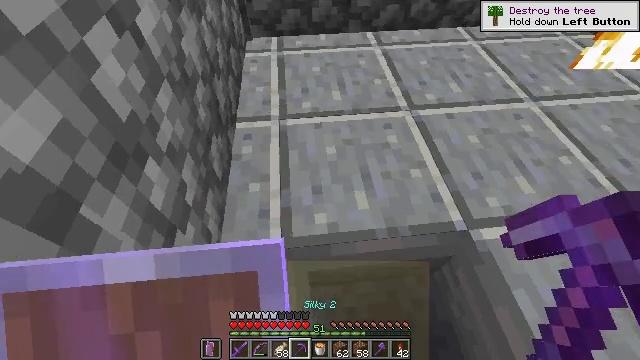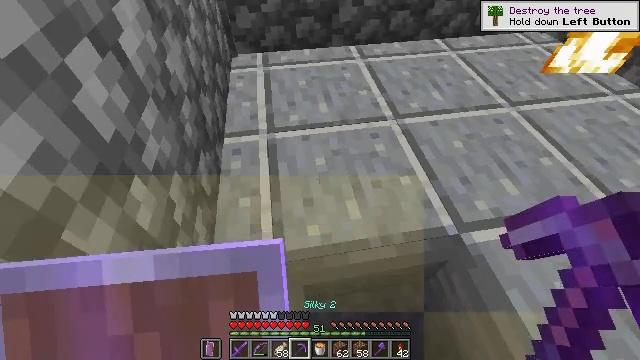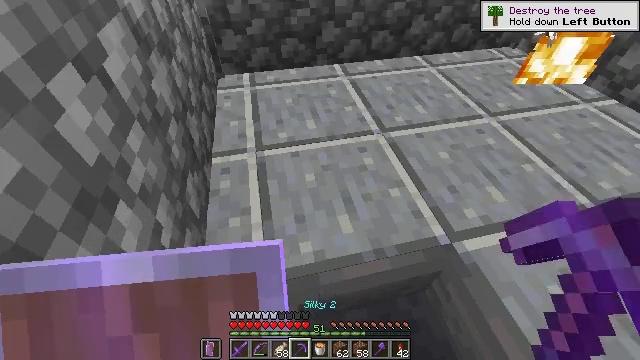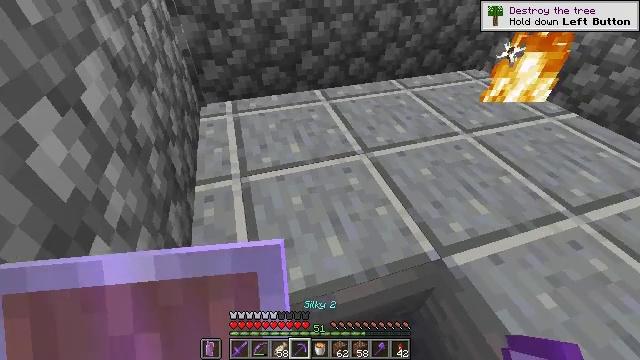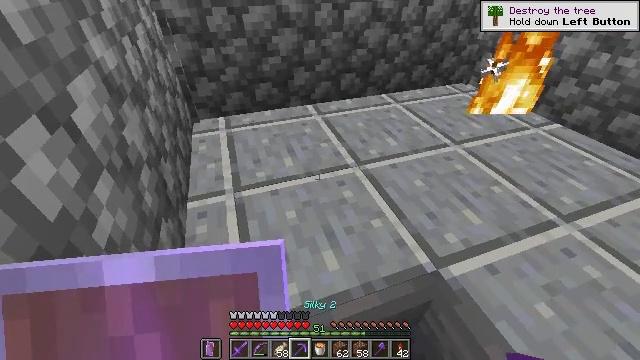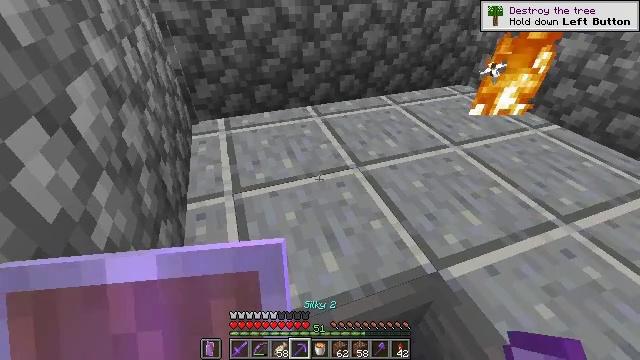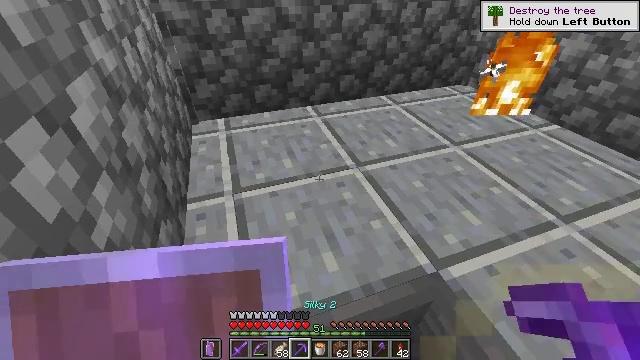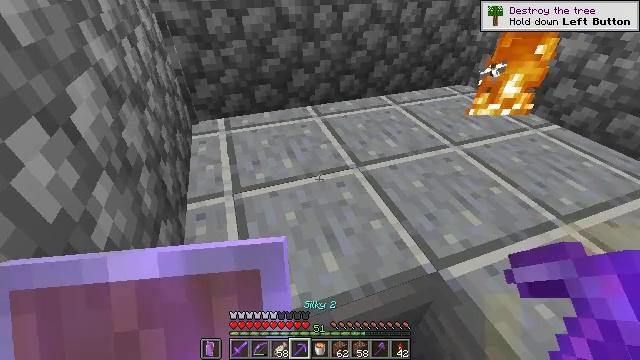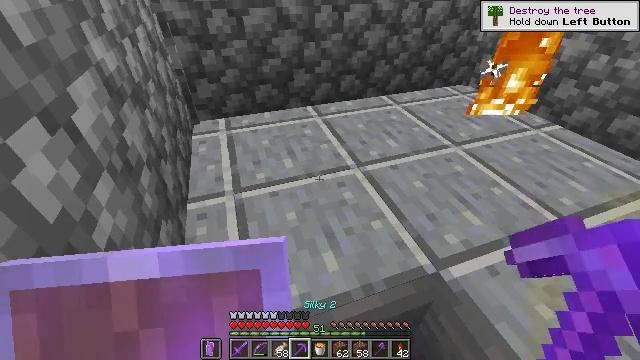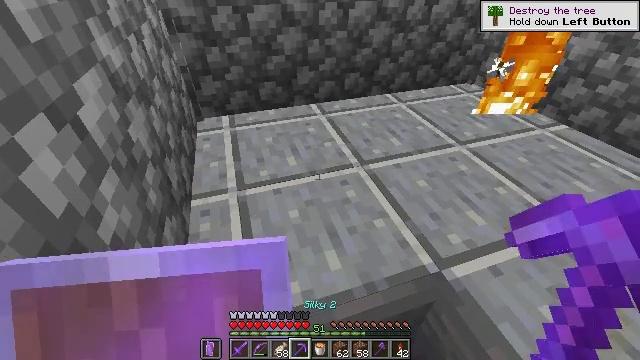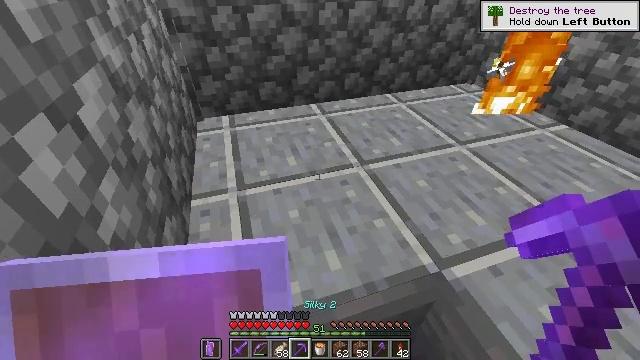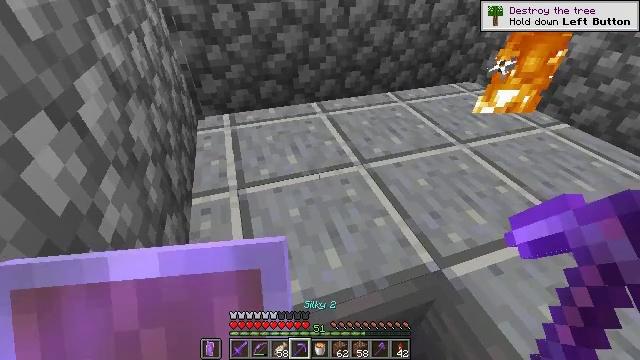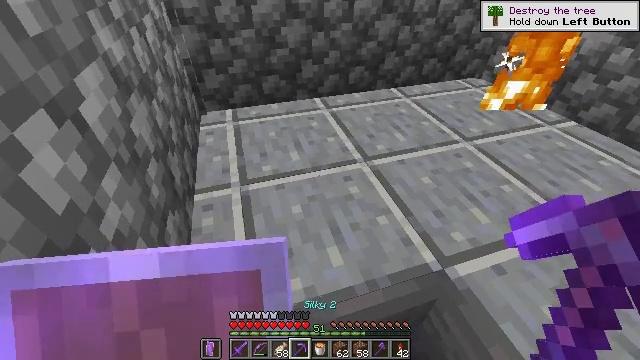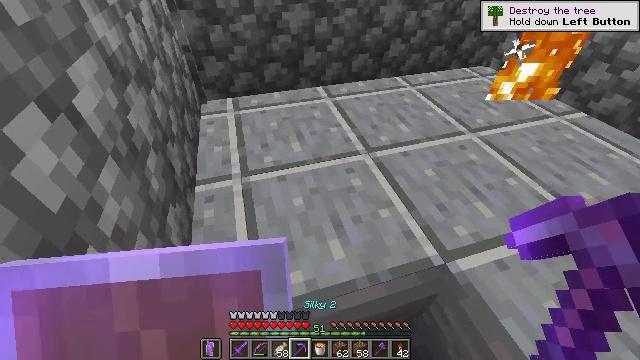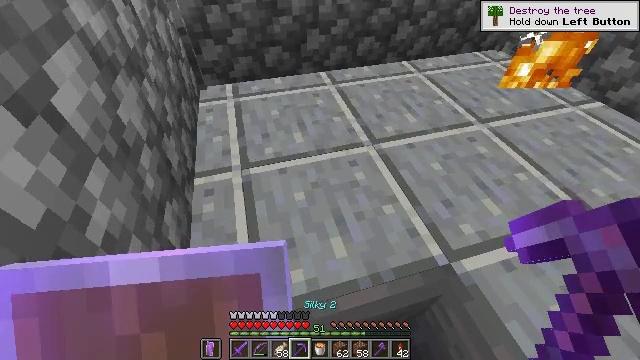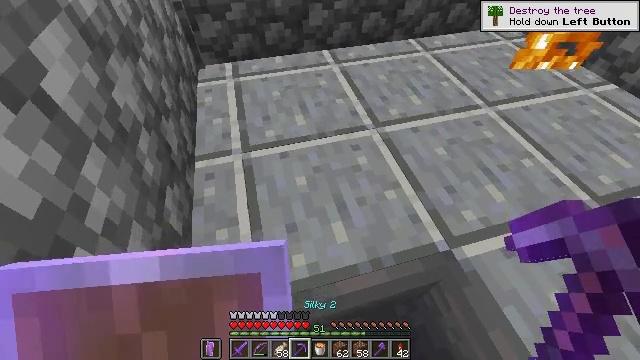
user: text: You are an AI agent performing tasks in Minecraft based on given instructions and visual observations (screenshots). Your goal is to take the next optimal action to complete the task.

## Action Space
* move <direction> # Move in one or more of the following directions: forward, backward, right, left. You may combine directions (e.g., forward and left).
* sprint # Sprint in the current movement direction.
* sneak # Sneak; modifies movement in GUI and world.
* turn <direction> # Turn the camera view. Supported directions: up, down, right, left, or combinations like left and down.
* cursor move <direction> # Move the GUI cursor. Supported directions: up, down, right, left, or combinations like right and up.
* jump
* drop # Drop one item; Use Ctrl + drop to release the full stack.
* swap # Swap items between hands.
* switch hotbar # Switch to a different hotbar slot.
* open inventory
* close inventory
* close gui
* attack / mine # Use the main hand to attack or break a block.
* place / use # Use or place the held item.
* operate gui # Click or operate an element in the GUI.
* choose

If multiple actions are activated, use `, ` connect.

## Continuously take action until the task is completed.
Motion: motion action
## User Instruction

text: Gather polished andesite.
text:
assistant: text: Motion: sneak, turn right and up
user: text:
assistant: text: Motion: sneak, turn right and up
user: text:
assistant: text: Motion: sneak, turn right and up
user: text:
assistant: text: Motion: sneak, turn right and up
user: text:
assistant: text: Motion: sneak
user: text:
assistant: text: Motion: sneak
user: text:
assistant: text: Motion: sneak
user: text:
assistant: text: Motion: sneak
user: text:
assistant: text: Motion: sneak
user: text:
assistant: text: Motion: sneak
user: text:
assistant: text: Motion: sneak
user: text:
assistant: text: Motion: move forward, sneak, turn down
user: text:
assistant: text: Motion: move forward, sneak, turn down
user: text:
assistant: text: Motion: move forward, sneak, turn down
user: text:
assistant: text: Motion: move forward, sneak, turn down
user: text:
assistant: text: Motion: sneak, turn down
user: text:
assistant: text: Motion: sneak
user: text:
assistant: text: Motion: sneak
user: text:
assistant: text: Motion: sneak
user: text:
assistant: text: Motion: sneak
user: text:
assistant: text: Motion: sneak
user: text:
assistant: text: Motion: sneak
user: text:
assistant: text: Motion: sneak
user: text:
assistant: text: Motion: sneak
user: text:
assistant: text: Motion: sneak
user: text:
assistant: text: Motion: sneak
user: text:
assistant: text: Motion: sneak
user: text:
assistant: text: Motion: sneak
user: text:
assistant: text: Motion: sneak
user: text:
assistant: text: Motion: sneak